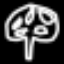
Label: mushroom